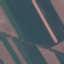
Land use / land cover: AnnualCrop